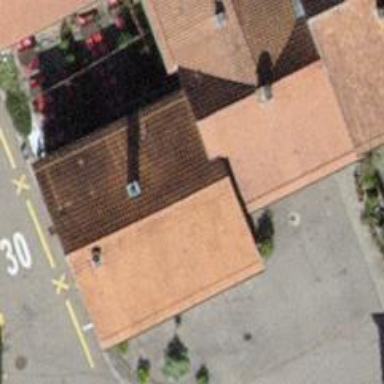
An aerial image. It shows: Restaurant.